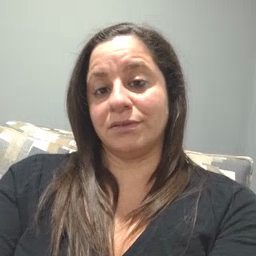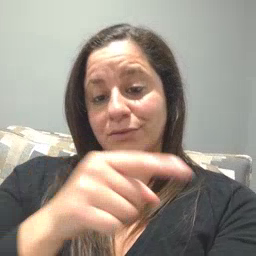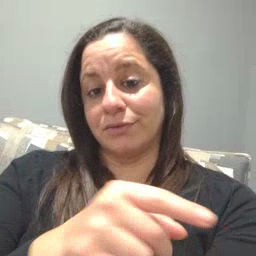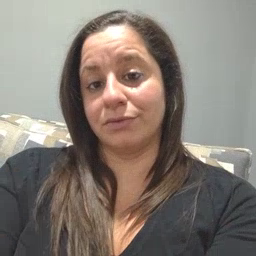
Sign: hesheit